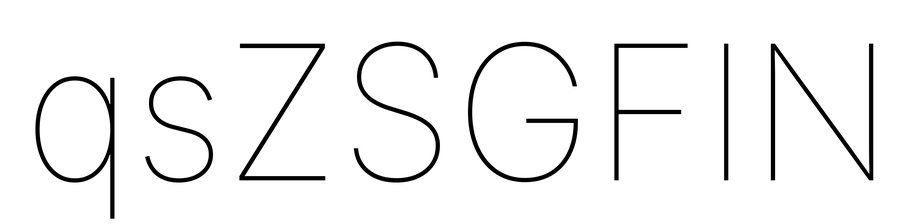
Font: Inter_Thin